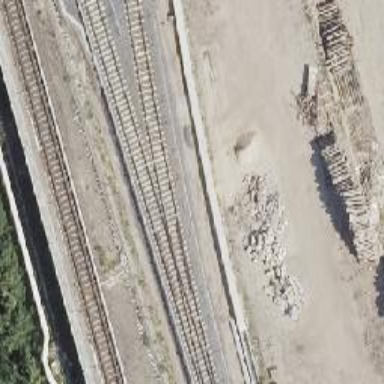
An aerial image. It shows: Railway signal.